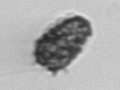
Label: Syracosphaera_pulchra